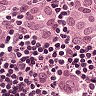
Metastatic tissue present: yes